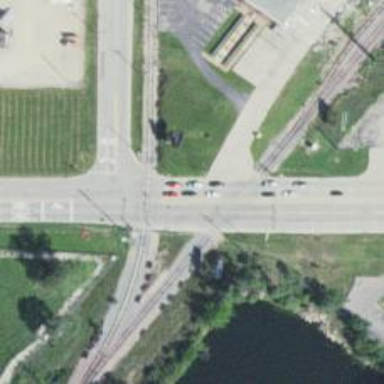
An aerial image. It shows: Railway level crossing.